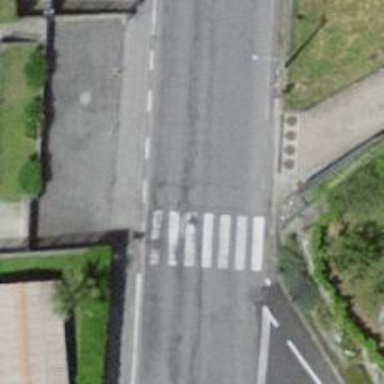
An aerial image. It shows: Zebra crossing on the road.